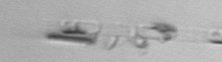
Label: Skeletonema